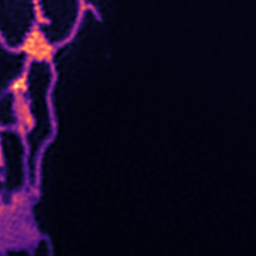
Label: Super-resolution ER image